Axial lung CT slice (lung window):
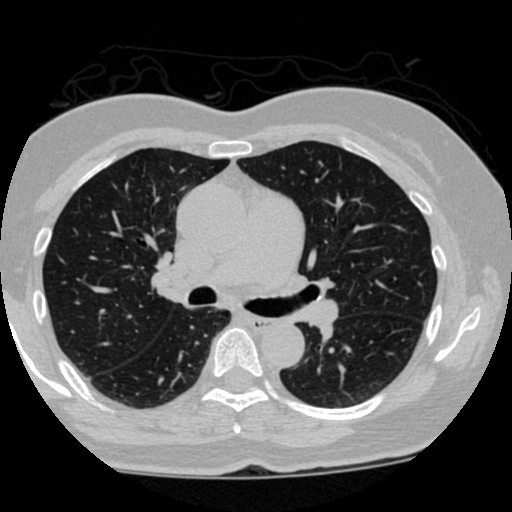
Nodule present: no